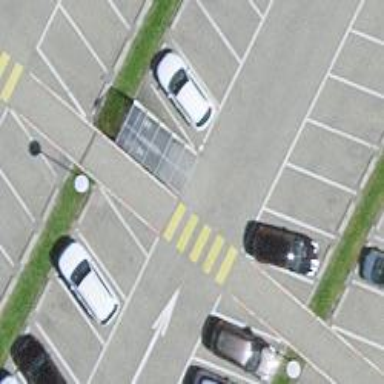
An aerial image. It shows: Uncontrolled zebra crossing on the road.